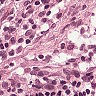
Metastatic tissue present: no